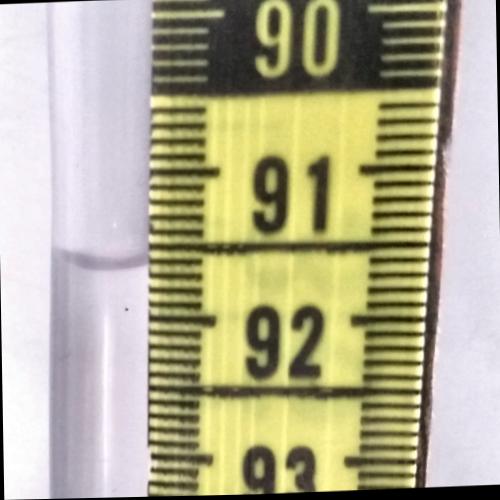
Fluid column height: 91.6 cm